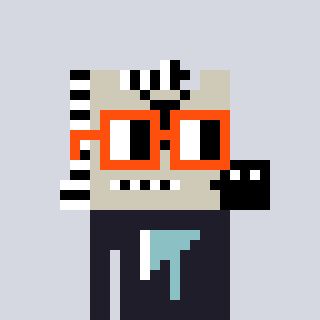
a pixel art character with square orange glasses, a zebra-shaped head and a grayscale-colored body on a cool background